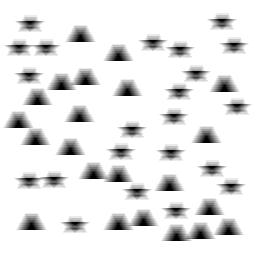
Squares: 0
Triangles: 22
Stars: 22
Total shapes: 44